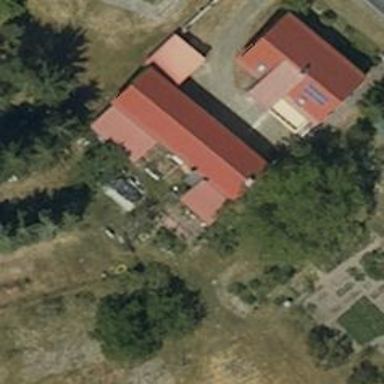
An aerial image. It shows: Shed.